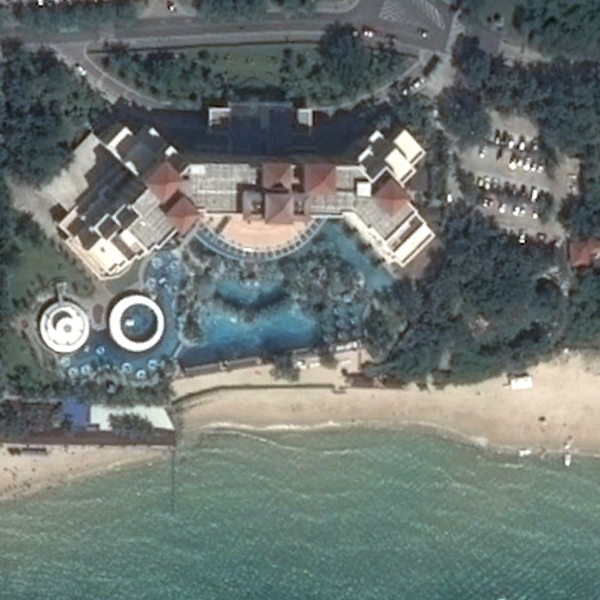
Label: Resort